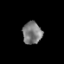
Tissue: lung
Cell type: Epithelial cells
Senescence score: 0.1979
Nuclear area (px): 421
Mean DAPI intensity: 123.264